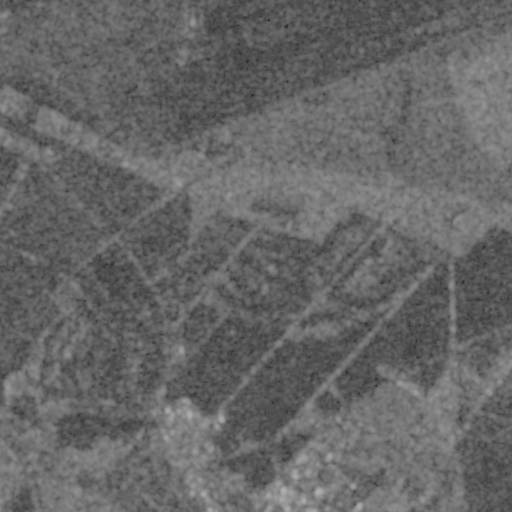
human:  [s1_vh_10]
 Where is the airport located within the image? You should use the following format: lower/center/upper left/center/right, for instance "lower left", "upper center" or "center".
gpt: The airport is located in the upper of the image.
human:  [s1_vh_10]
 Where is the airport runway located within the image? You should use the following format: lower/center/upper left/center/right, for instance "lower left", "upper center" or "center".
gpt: The airport runway is located in the upper right of the image.
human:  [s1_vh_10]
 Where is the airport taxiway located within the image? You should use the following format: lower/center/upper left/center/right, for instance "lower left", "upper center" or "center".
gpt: The airport taxiway is located in the upper right of the image.
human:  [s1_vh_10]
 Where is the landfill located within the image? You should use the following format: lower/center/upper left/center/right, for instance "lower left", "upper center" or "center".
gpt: The landfill is located in the center of the image.
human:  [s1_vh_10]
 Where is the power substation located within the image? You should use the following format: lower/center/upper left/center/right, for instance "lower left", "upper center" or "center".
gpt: The power substation is located in the upper left of the image.
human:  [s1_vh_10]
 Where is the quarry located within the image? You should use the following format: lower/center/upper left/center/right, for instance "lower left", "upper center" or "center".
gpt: The quarry is located in the center of the image.
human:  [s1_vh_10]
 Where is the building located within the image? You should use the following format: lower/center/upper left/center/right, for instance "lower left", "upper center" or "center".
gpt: There is no building in the image.

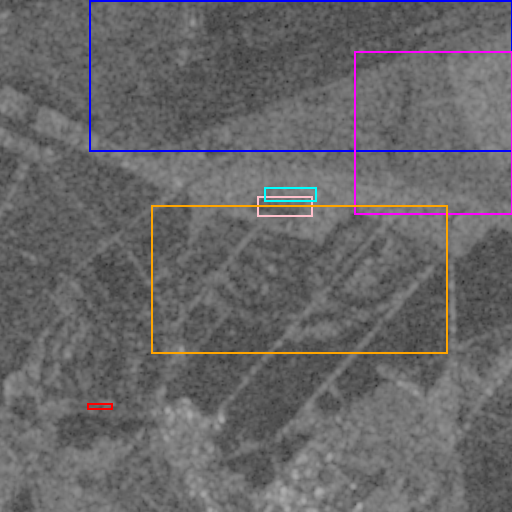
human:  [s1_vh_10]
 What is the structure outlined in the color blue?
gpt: The structure outlined in blue is an airport.
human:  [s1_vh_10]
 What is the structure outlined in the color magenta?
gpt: The structure outlined in magenta is a crop field.
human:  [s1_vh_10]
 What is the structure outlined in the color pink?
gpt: The structure outlined in pink is a landfill.
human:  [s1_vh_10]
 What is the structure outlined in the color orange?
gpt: The structure outlined in orange is a park.
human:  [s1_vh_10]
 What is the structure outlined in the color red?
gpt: The structure outlined in red is a parking lot.
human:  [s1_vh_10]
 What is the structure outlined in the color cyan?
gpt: The structure outlined in cyan is a quarry.
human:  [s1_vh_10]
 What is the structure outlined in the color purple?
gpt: There is no purple outline.